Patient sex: M
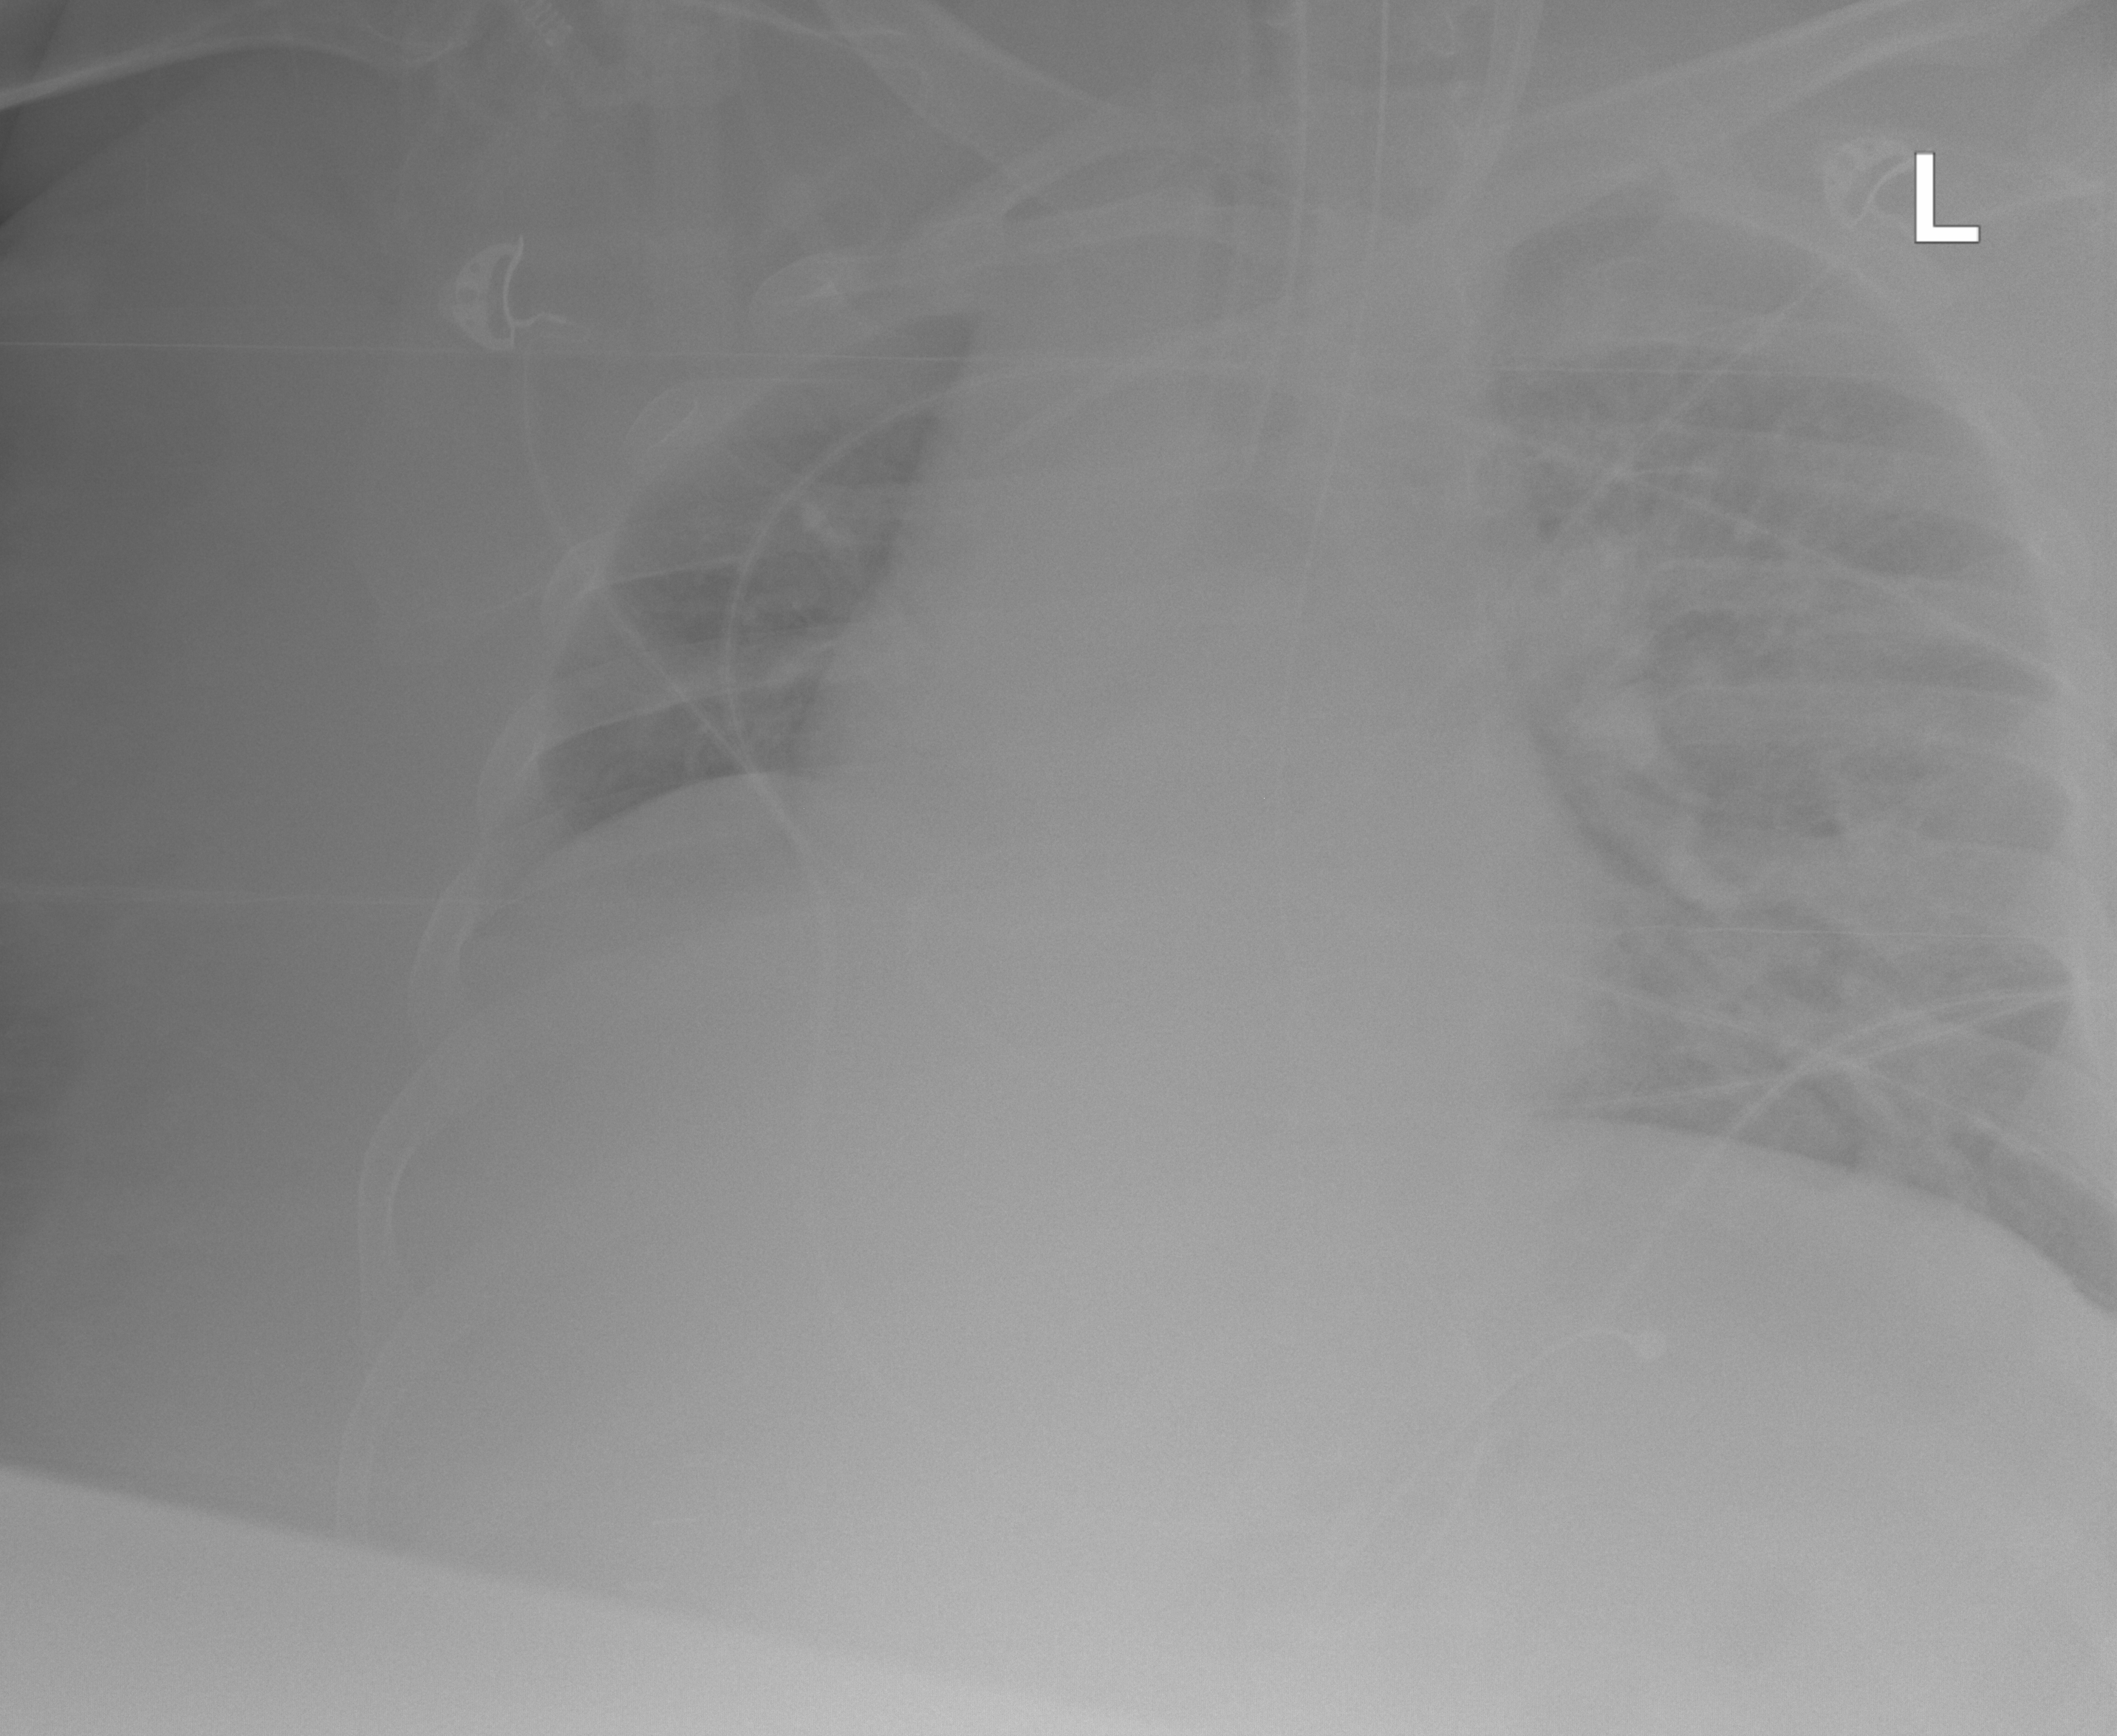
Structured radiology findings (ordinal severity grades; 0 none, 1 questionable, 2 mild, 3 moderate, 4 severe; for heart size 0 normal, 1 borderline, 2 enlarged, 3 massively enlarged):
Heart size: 2
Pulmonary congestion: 2
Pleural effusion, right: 0
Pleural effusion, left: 0
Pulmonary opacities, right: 0
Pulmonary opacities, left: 1
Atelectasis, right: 0
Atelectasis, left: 0